Field crop: maize
Growth stage: 2
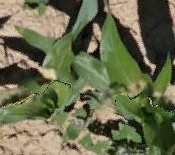
Species: maize